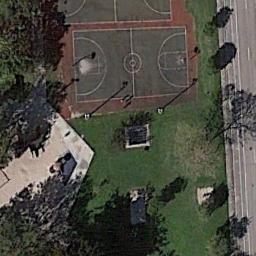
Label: basketball_court